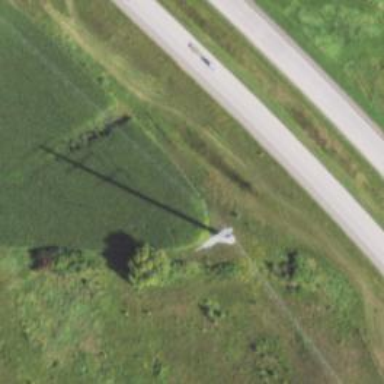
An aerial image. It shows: Power tower.